Interaction volume radius: 5 \u00c5
Interaction volume height: 15 \u00c5
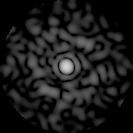
Disorder parameter: 0.8381